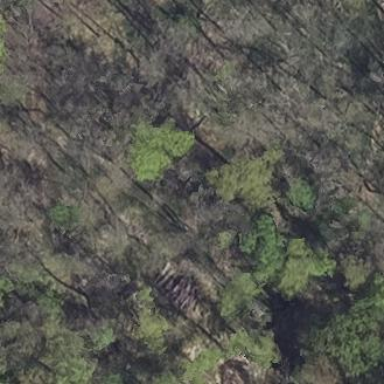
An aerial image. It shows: Forest area.